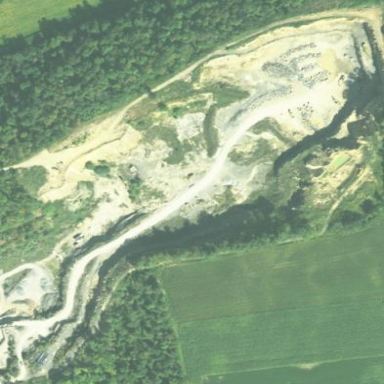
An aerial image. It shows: Quarry area.